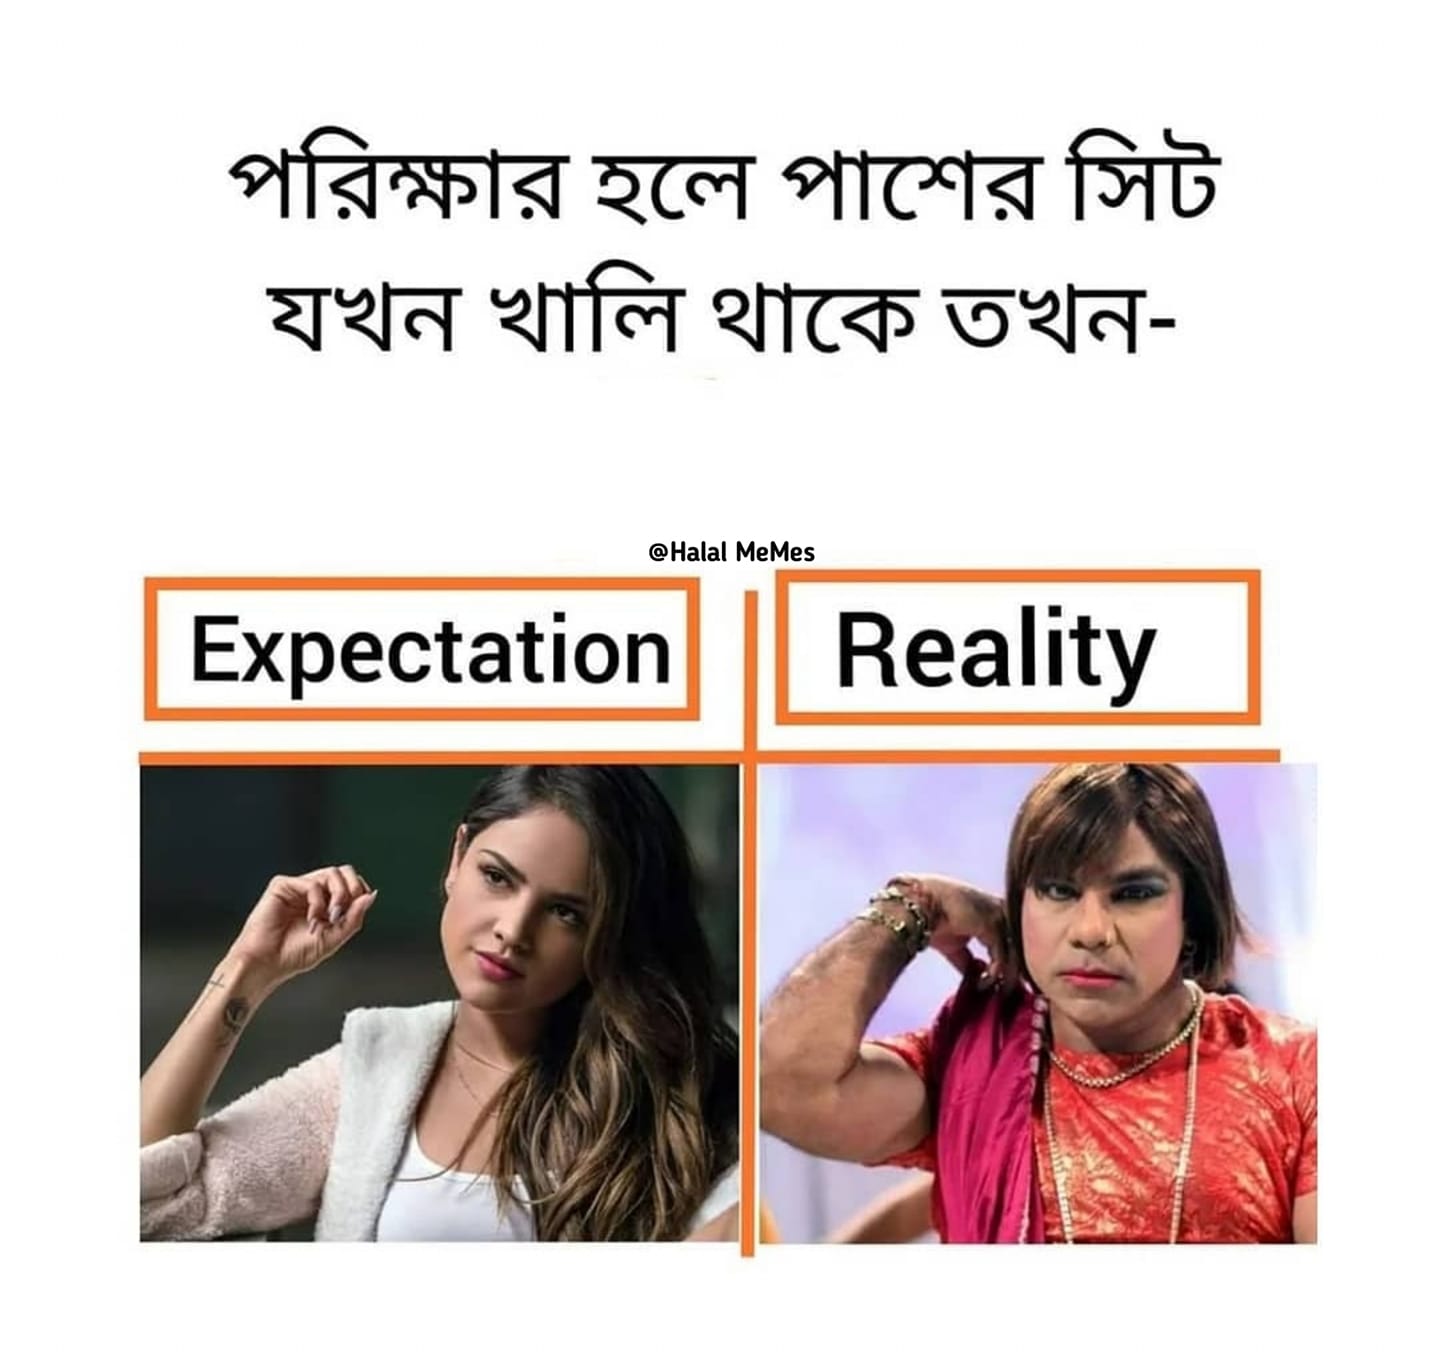
Caption: পরিক্ষার হলে পাশের সিট যখন খালি থাকে তখন -   Expectation     Reality
Label: hate